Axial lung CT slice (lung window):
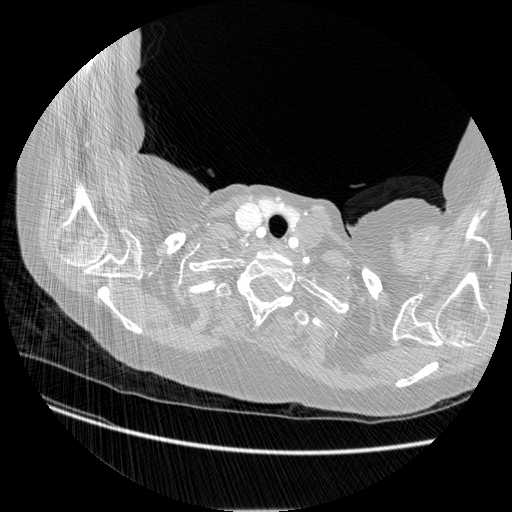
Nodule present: no